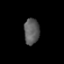
Tissue: prostate
Cell type: T cells
Senescence score: 0.3586
Nuclear area (px): 395
Mean DAPI intensity: 91.187